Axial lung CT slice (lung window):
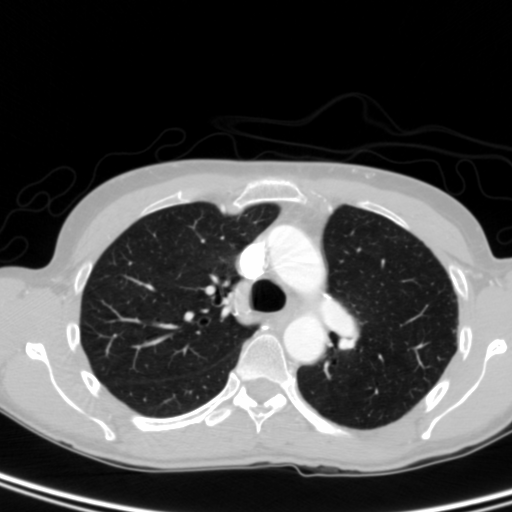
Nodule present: no